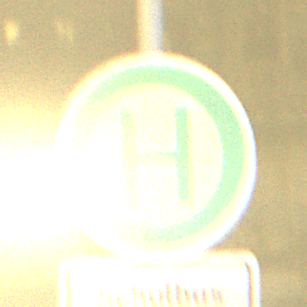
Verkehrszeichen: Haltestelle
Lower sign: ZeitangabenMitBeschraenkungAufWochentage5
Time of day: Night
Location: Outdoor (Urban)
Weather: Clear
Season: NotSpecified
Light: Artificial